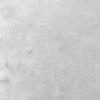
Label: no_change